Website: macys
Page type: account-selection
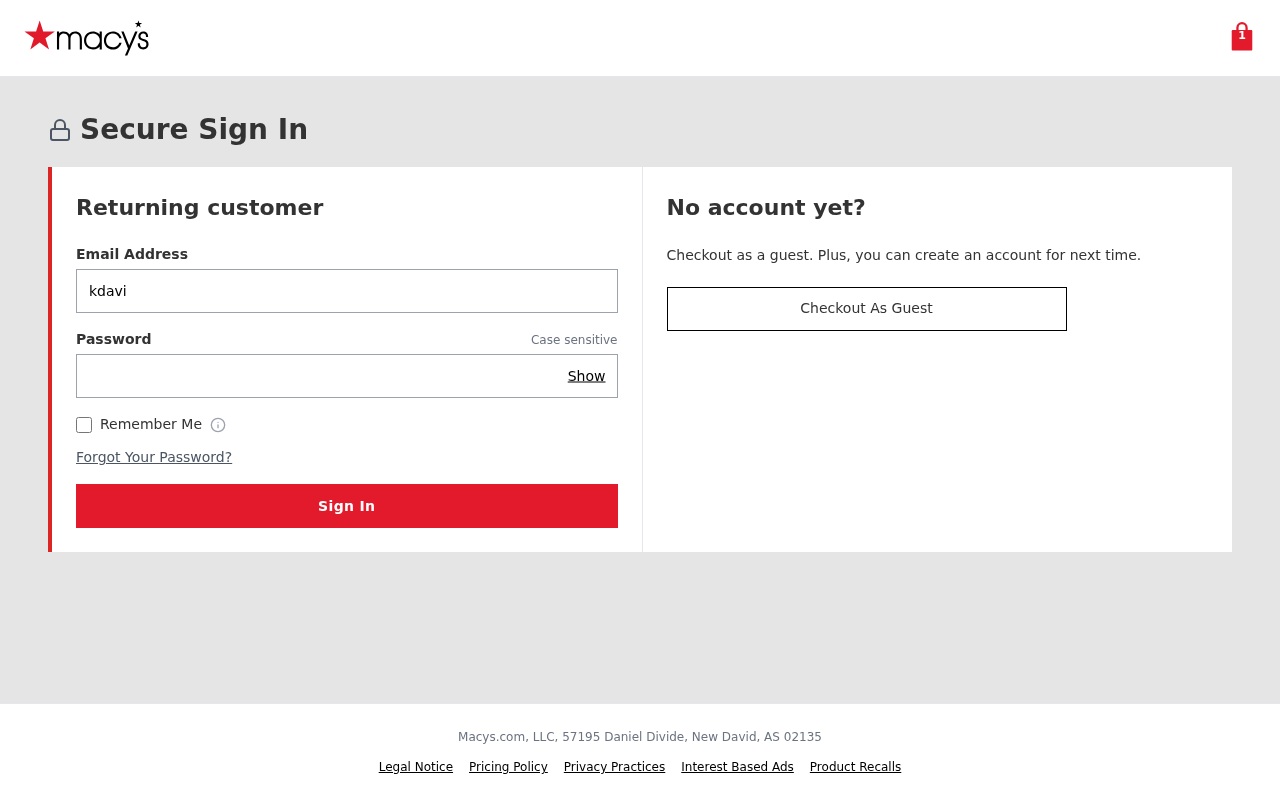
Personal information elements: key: PII_EMAIL
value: kdavis@hotmail.com
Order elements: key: ORDER_NUM_ITEMS
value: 1